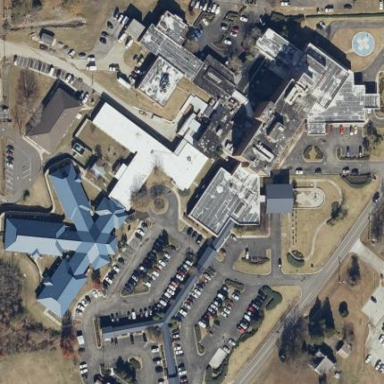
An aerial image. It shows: Hospital building.